Aerial crown-view tile of a tropical tree (Barro Colorado Island, Panama), acquired 20250512:
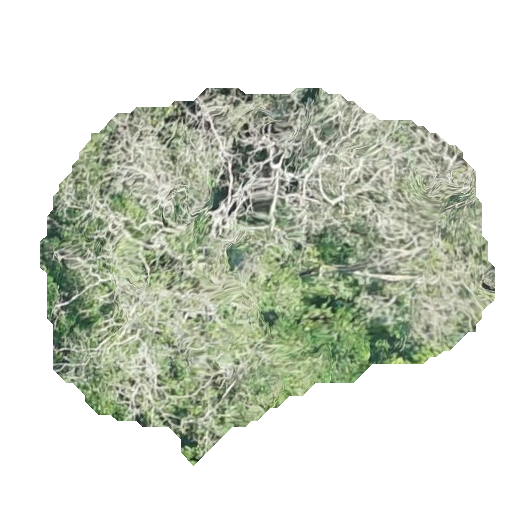
Species: Platypodium elegans
GBIF accepted scientific name: Platypodium elegans
Crown area: 175.774 m²